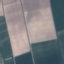
Land use / land cover: AnnualCrop